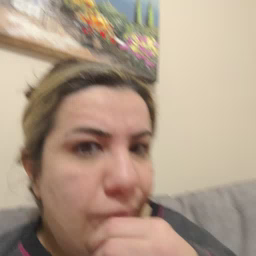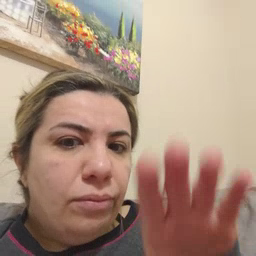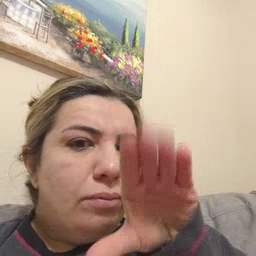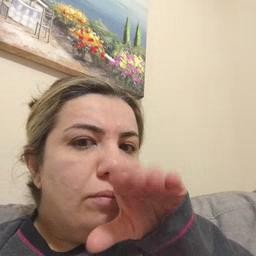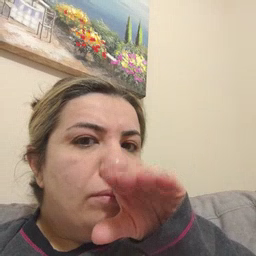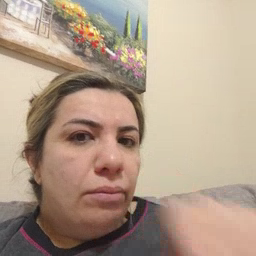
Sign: goose